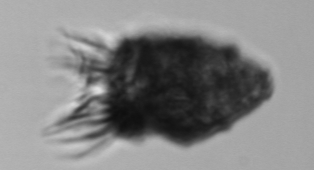
Label: Stenosemella_pacifica